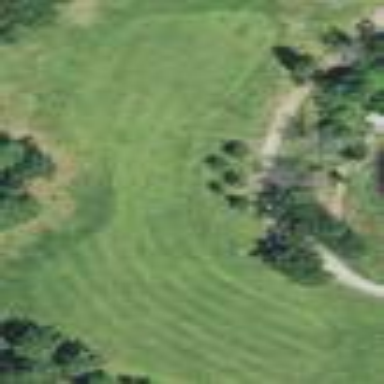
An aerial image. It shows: Grassy area designated as golf fairway.